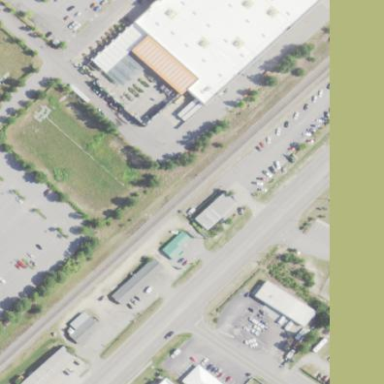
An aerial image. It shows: Retail area.